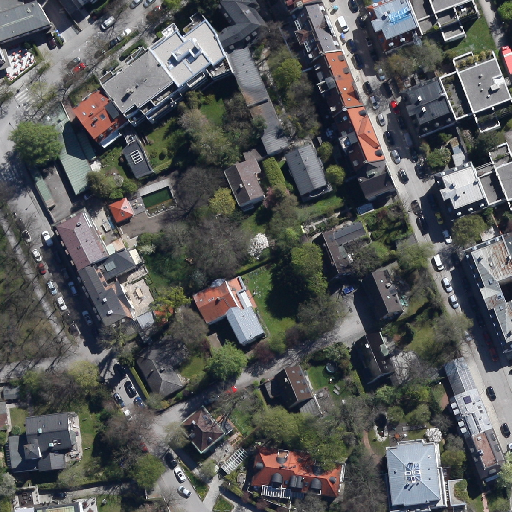
Referring expression: van in the parking area